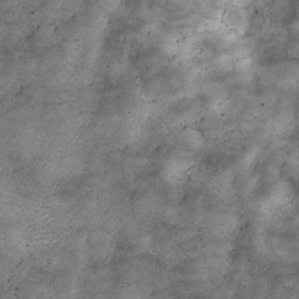
Label: non_frost